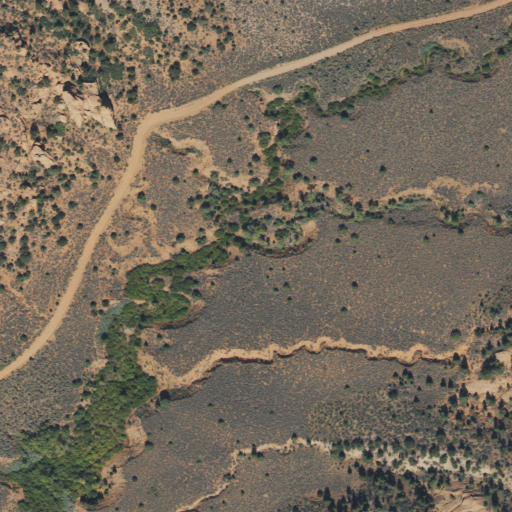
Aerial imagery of valley in Utah named Rough Canyon containing shrub, evergreen forest, open development, deciduous forest, and grassland